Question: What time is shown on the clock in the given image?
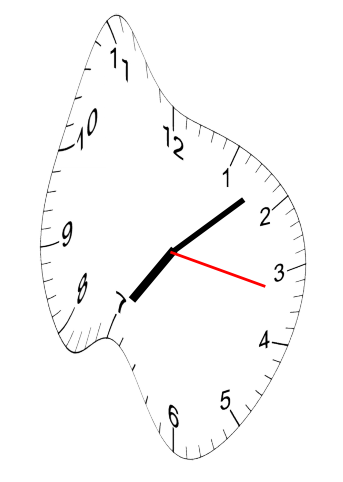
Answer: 07:08:17